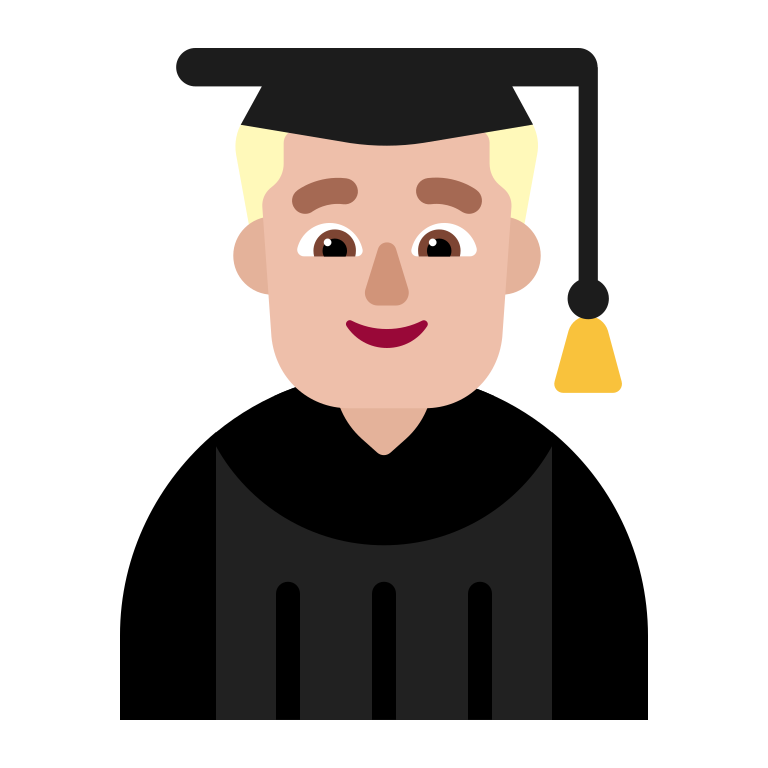
man student flat  light